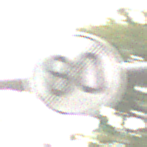
Verkehrszeichen: EndeGeschwindigkeit80
Umgebung: Outdoor, Urban
Tageszeit: MorningAfternoon
Wetter: Overcast
Licht: Natural
Jahreszeit: NotSpecified
Kontrast: LowContrast